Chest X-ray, AP view. Patient: 21 years old, sex F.
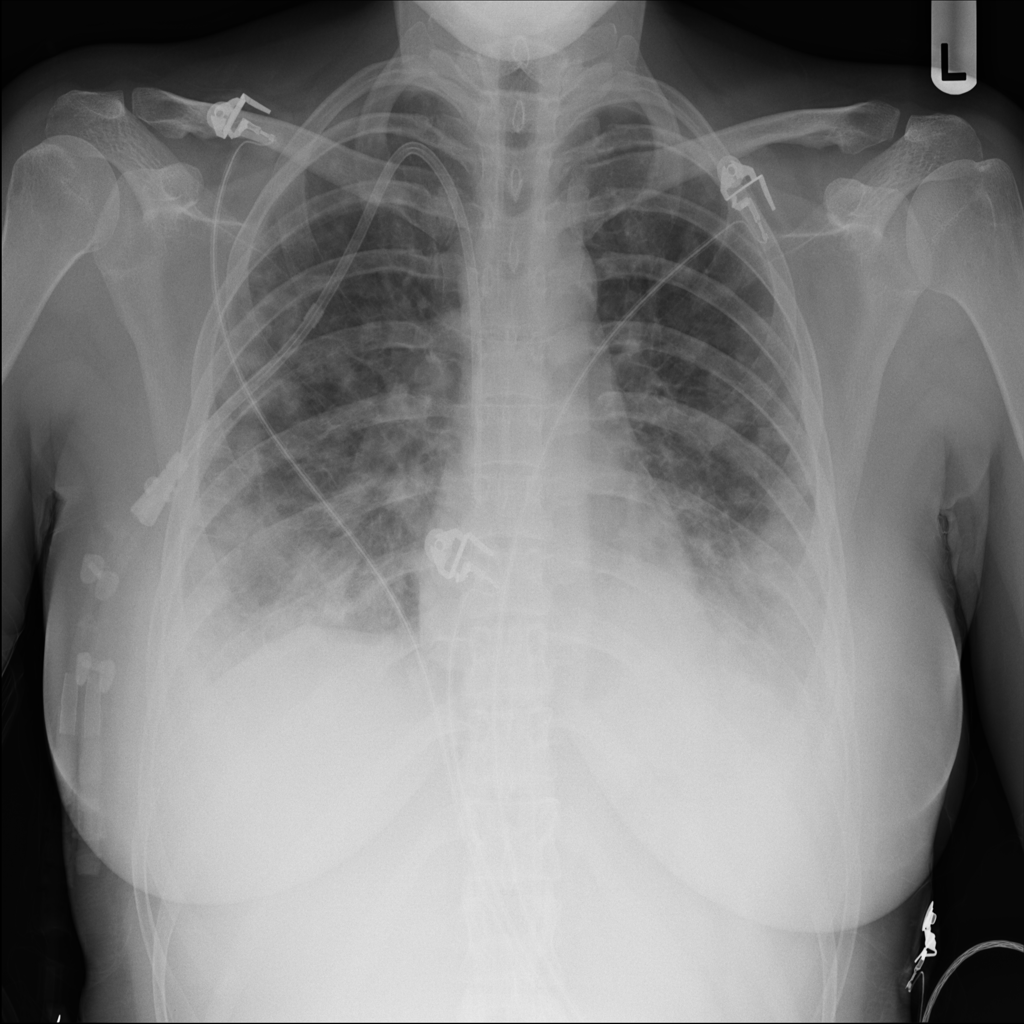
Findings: No Finding